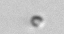
Label: nanoplankton_mix